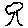
Label: tree